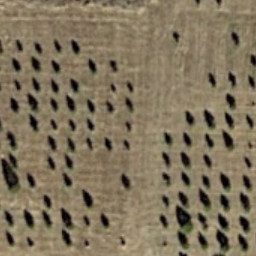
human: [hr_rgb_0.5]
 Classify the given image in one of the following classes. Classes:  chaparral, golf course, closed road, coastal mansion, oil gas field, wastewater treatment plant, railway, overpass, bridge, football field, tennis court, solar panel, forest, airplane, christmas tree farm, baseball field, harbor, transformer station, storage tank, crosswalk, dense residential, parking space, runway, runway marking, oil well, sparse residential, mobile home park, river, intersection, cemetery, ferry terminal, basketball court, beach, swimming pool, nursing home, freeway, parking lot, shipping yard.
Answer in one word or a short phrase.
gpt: christmas tree farm